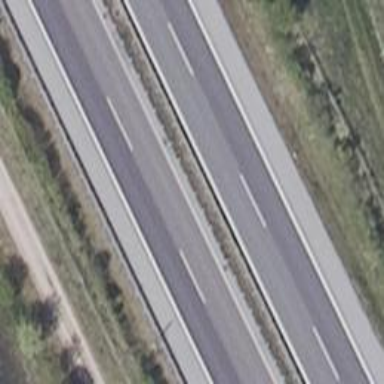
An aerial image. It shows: Asphalt motorway.